Interaction volume radius: 10 \u00c5
Interaction volume height: 30 \u00c5
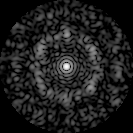
Disorder parameter: 0.7922